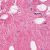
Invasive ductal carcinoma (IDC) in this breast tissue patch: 0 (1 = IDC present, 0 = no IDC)